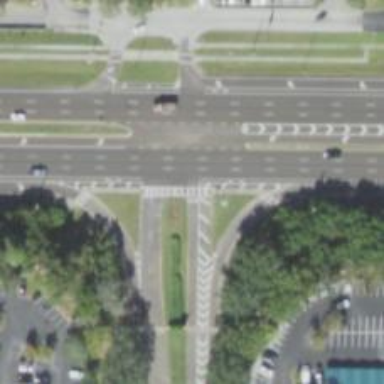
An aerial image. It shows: Marked crossing on footway.